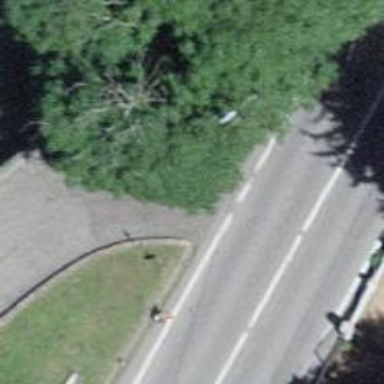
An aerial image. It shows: Cycle barrier.